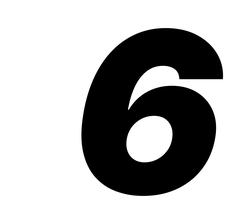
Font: Inter-Italic_Black_Italic